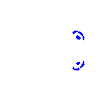
Particle: kaon